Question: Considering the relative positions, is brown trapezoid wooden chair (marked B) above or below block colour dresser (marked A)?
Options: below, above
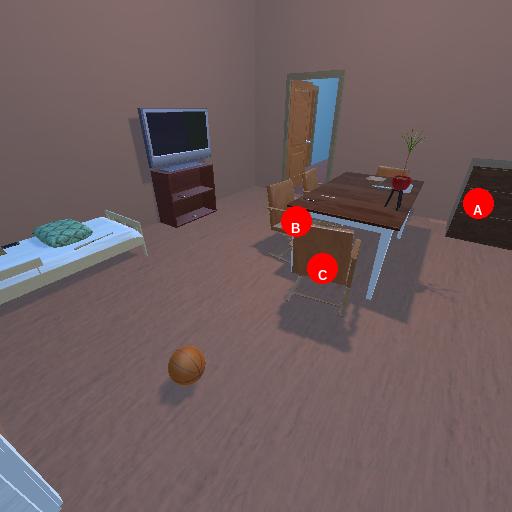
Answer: below